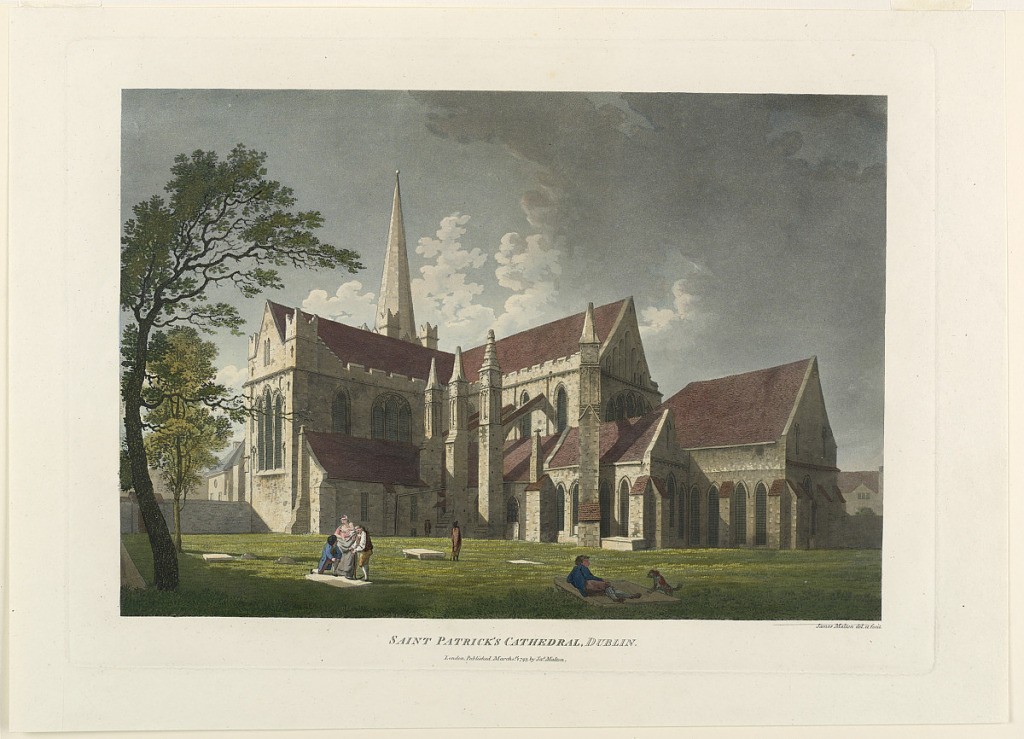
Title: Saint Patrick's Cathedral, Dublin
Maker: James Malton, English, 1761 - 1803
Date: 1793
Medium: Aquatint, brush and watercolor on paper
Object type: Print
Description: Cathedral and chapter house seen from the churchyard. Figures, some reclining on the gravestones, in the foreground. Below, title, artist's and publisher's names and the date.